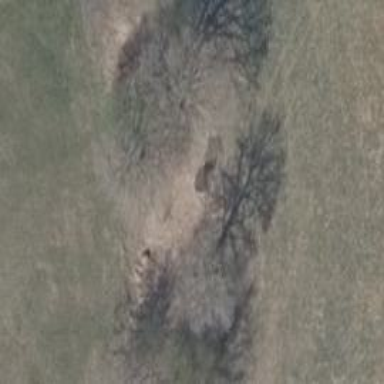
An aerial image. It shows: Hunting stand.